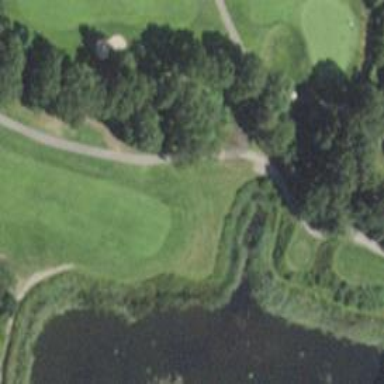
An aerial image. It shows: Path used for both walking and golf.